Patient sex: M
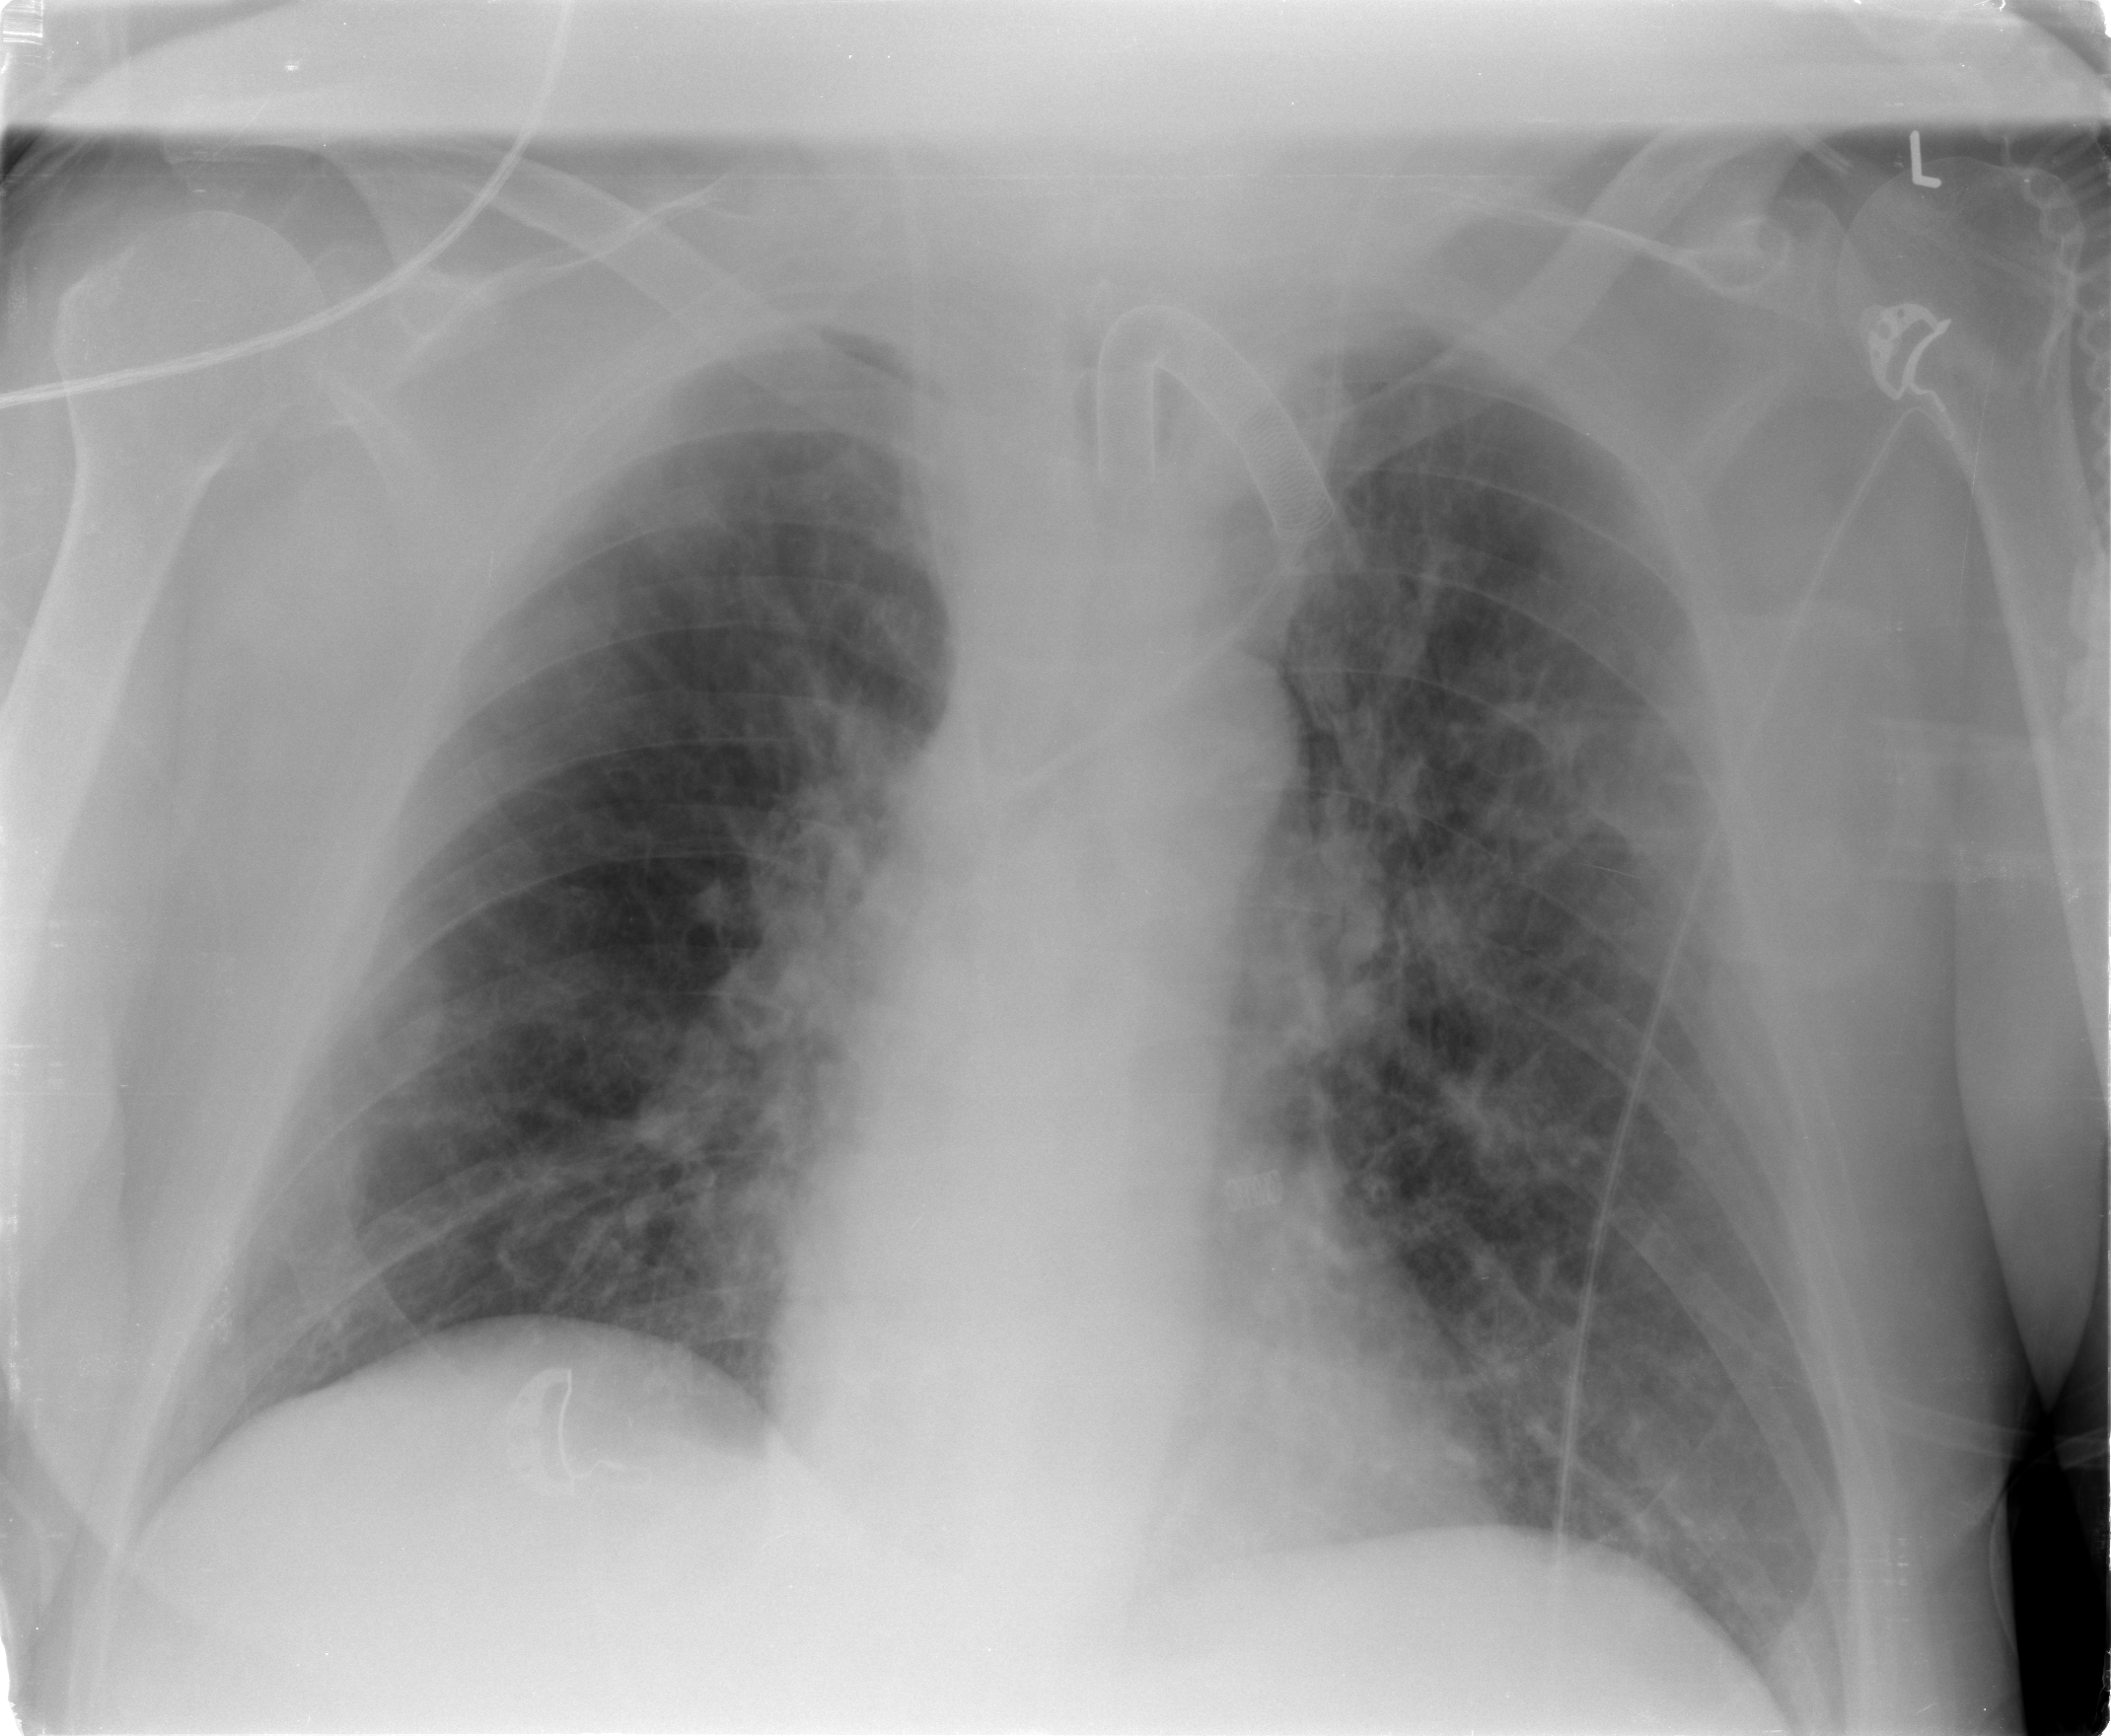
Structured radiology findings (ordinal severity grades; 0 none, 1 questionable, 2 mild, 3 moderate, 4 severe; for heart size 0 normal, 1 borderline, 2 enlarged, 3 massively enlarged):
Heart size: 0
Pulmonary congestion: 2
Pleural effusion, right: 0
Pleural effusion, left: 0
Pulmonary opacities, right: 2
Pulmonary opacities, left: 2
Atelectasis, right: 2
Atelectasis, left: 2